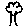
Label: tree